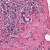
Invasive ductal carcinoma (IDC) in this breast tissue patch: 0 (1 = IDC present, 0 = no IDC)